Current action and preconditions to check: trajectory_clear

Your task: For each precondition in the list above, predict whether it will hold at this action.

Consider the current scene as observed from the mobile robot's camera, and analyze the predicted future states of all dynamic agents (e.g., people, animals, vehicles, or any moving entities) within the NEXT SECOND.

IMPORTANT: Only answer "very likely" if you are absolutely certain—based on strong, clear evidence—that a dynamic agent will violate the precondition in the predicted future state. Do NOT answer "very likely" for unlikely, ambiguous, or low-probability risks.

Ask yourself for each precondition: Is there a high probability, with clear and convincing evidence, that the predicted future states of any dynamic agent will interfere with the predicted future state of the currently executing action within the NEXT SECOND, causing that precondition to fail?

Assess the risk level based on these predictions. Use "likely" or "very likely" if motions create a clear risk of interference.

Use "neutral" or "improbable" if agents are nearby but their predicted paths are clearly diverging or non-conflicting.

Failure Risk Categories: "very improbable", "improbable", "neutral", "likely", "very likely"

Answer Format: Output ONLY the probability_of_failure value from these categories: "very improbable", "improbable", "neutral", "likely", "very likely"

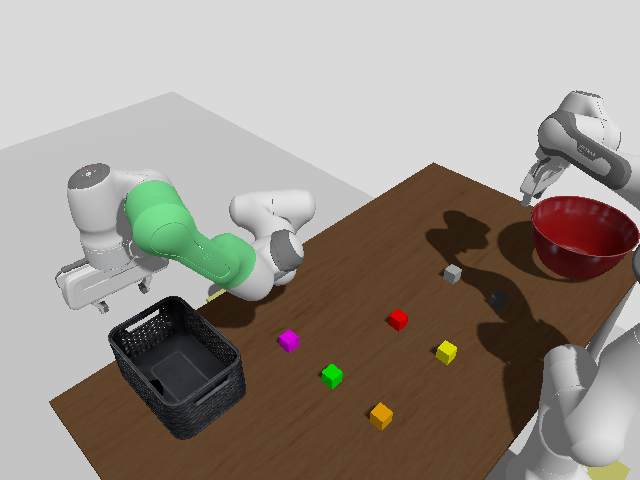

Answer: very improbable